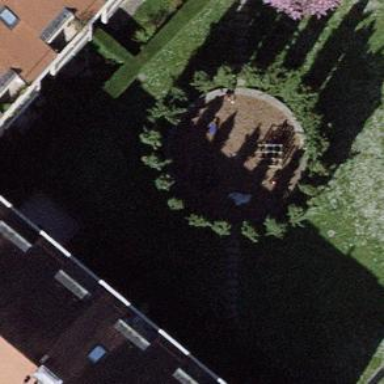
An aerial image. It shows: Playground area for leisure activities on the land.